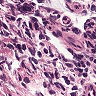
Metastatic tissue present: no